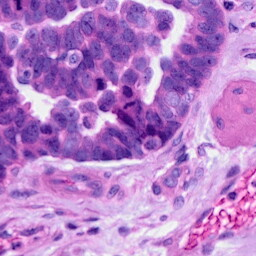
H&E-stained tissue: Ovarian